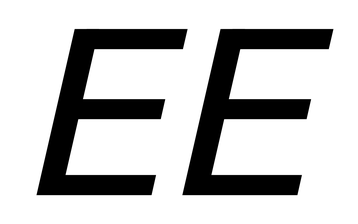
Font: InstrumentSans-Italic_Medium_Italic